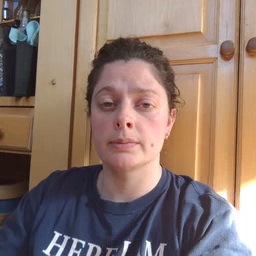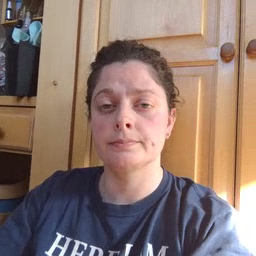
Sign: thankyou